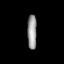
Tissue: prostate
Cell type: Fibroblasts
Senescence score: 0.7374
Nuclear area (px): 317
Mean DAPI intensity: 152.909